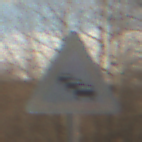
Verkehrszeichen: Stau
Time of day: SunriseSunset
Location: Outdoor (Nature)
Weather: PartlyCloudy
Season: NotSpecified
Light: Natural